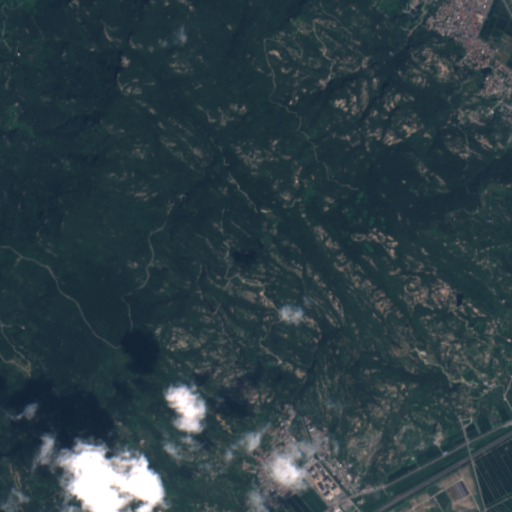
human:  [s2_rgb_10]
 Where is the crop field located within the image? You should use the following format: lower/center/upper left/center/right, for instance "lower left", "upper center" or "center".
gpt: The crop field is located in the lower right of the image.
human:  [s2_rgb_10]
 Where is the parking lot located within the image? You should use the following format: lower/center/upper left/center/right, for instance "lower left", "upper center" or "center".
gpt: The parking lot is located in the lower center of the image.
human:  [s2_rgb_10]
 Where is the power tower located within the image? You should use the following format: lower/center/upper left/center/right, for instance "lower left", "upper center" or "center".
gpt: The power tower is located in the lower right of the image.
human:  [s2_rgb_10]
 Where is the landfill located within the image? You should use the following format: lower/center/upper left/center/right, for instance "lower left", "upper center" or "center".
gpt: There is no landfill in the image.